Interaction volume radius: 5 \u00c5
Interaction volume height: 15 \u00c5
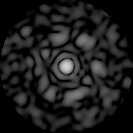
Disorder parameter: 0.7586